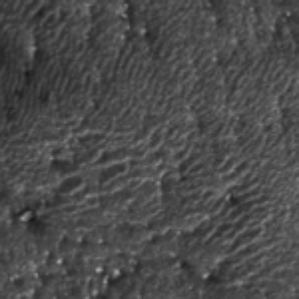
Label: frost